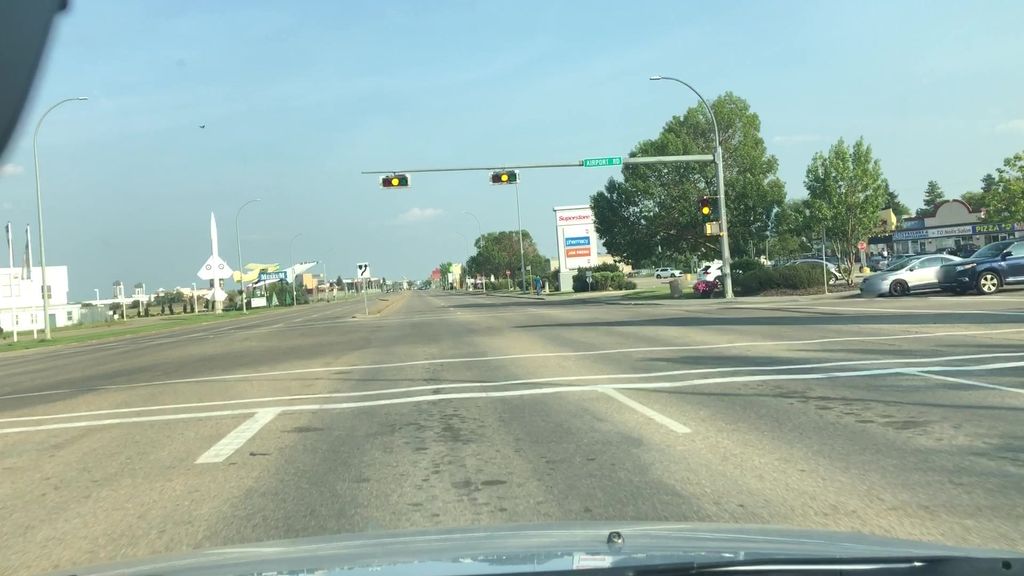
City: edmonton